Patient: sex F, age 59
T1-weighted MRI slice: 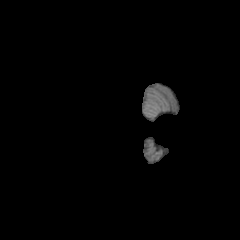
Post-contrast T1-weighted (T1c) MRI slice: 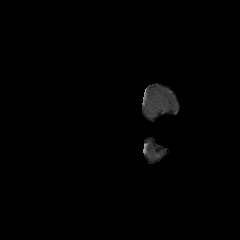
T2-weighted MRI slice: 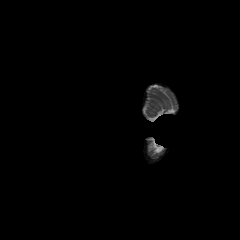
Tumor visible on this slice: no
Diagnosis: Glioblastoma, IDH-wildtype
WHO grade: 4